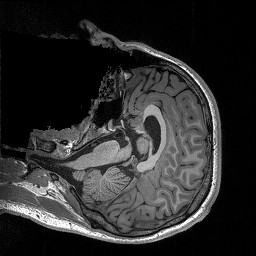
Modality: T1w
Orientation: axial